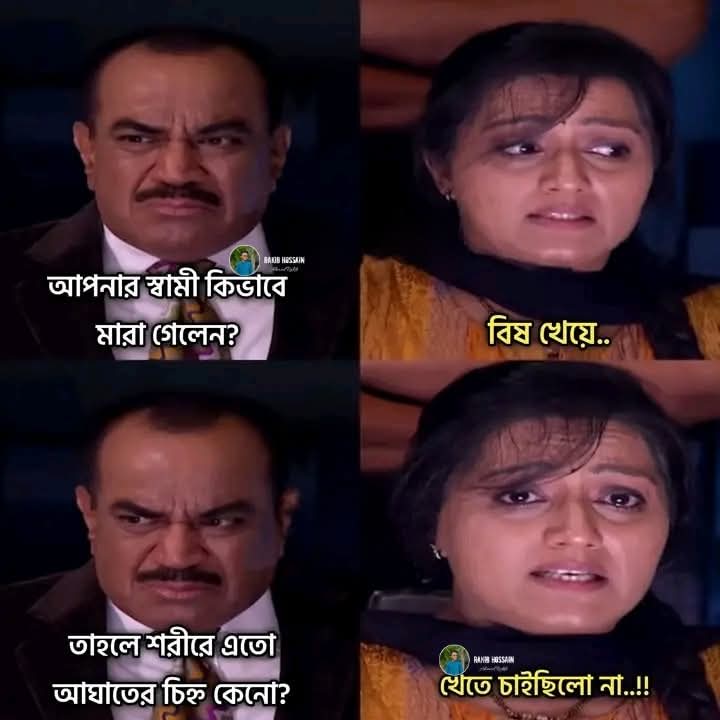
Text: আপনার স্বামী কিভাবে মারা গেলেন?
বিষ খেয়ে..
তাহলে শরীরে এতো আঘাতের চিহ্ন কেনো?
খেতে চাইছিলো না..!!
Label: Hate
Hate category: Personal Offence
Targeted group: Individual